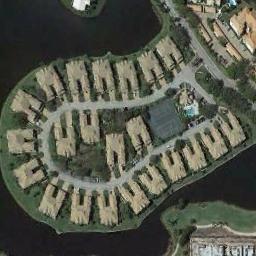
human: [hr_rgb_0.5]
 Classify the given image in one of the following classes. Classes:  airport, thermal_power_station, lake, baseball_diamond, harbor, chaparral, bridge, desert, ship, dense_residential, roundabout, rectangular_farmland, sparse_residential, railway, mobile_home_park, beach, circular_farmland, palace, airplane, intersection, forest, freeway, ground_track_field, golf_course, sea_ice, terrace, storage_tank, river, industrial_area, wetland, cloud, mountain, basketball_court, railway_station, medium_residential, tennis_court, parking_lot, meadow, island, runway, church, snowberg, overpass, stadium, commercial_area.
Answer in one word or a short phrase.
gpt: dense_residential